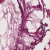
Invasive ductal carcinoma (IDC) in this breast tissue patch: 0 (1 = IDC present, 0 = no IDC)